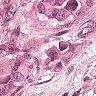
Metastatic tissue present: yes